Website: apple
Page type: payment
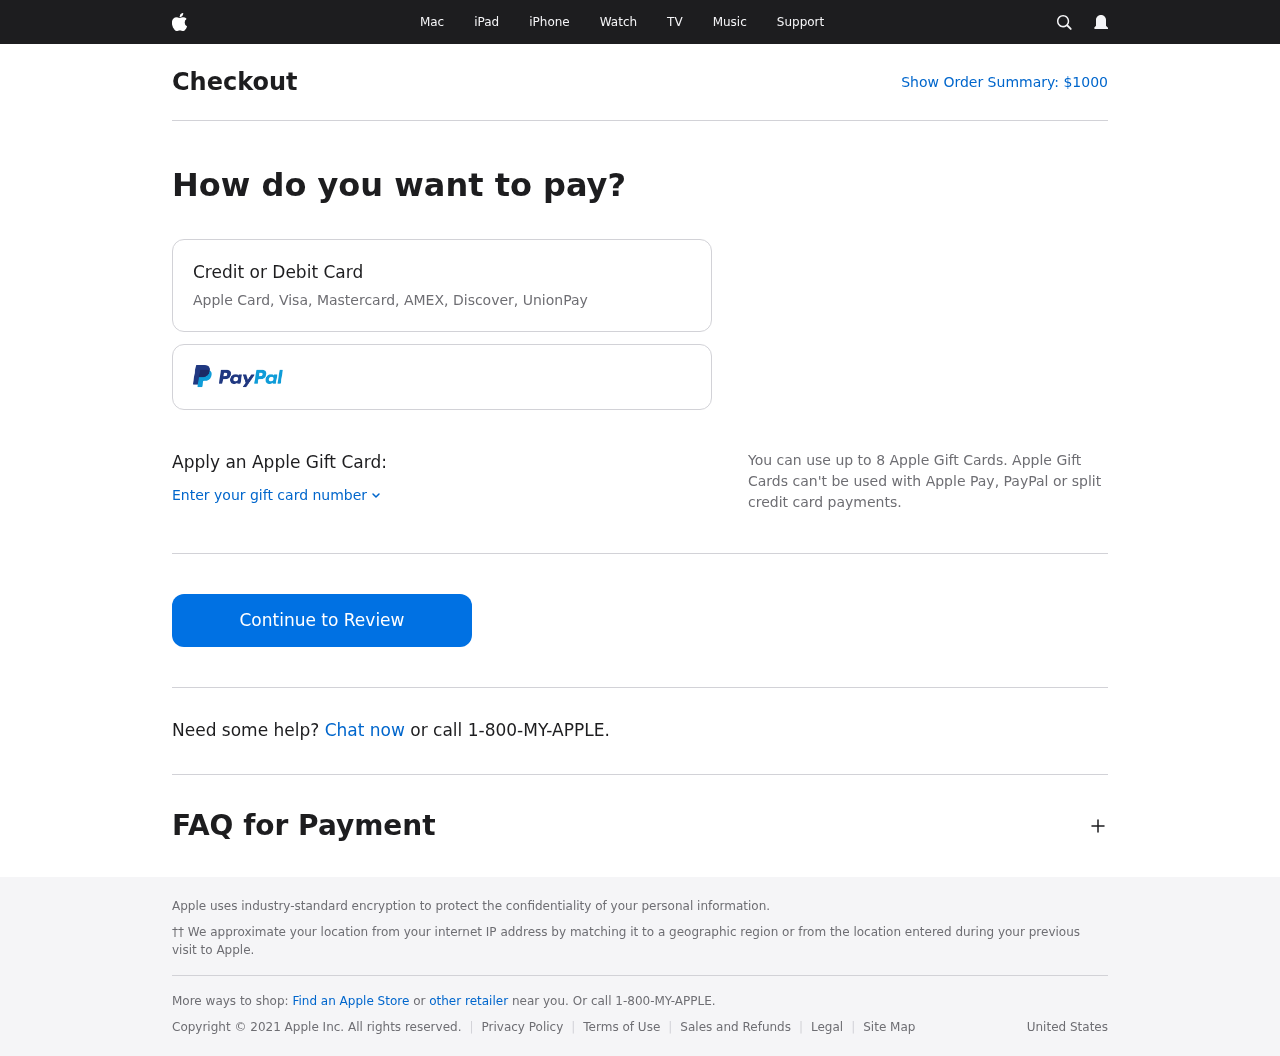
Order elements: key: ORDER_TOTAL
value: $1000